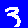
Digit: 3